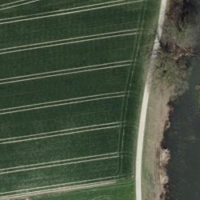
EUNIS habitat code: 52
Species observed at this site:
Ciconia ciconia